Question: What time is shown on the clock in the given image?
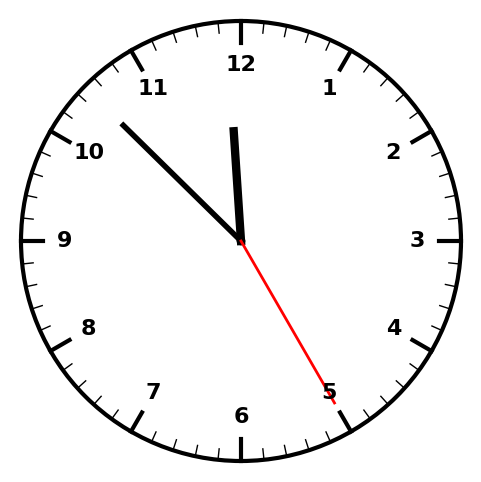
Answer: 11:52:25